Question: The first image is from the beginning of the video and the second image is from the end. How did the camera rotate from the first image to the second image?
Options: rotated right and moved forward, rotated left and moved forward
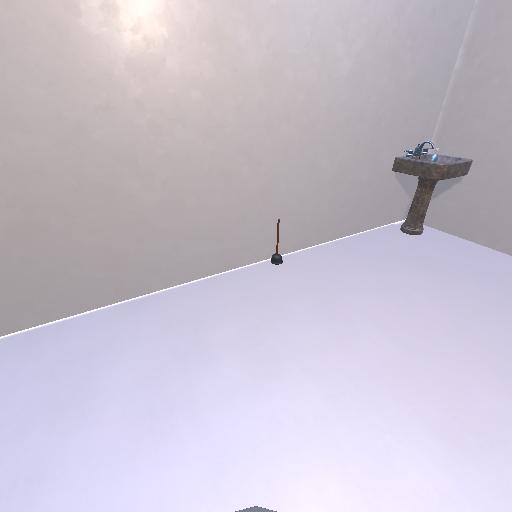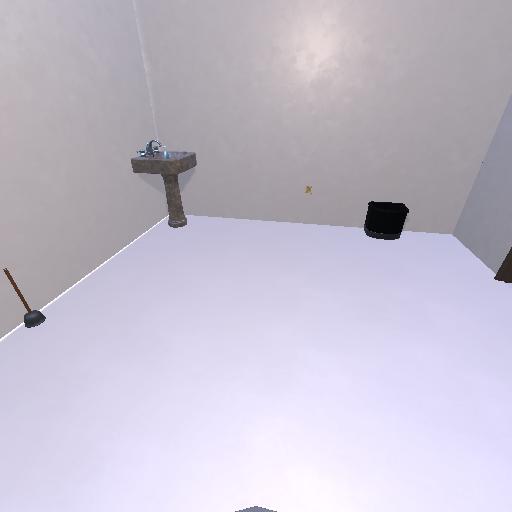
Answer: rotated right and moved forward